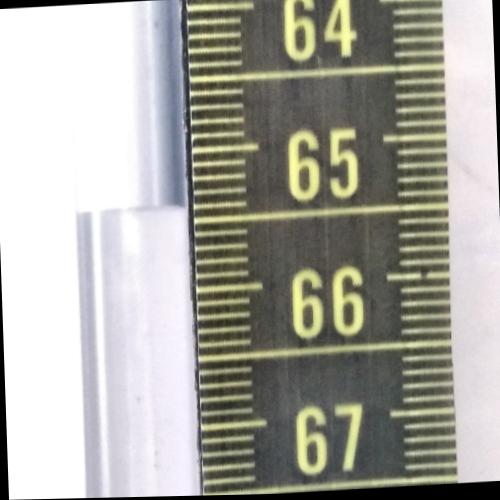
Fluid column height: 65.4 cm